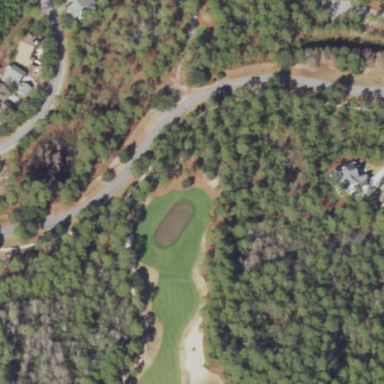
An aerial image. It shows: Golf course.